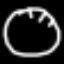
Label: clock